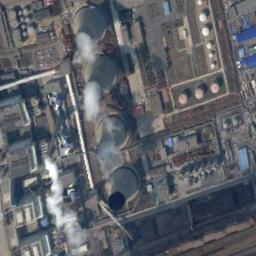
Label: thermal_power_station